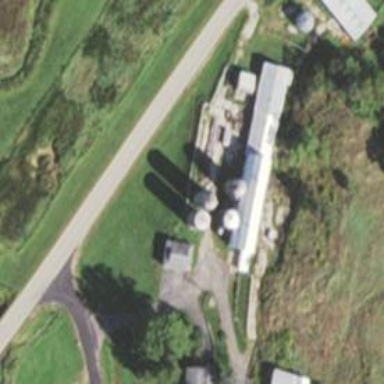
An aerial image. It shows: Silo.